Question: I am trying to get all the present in my dynamic HTML table and POST the values to AJAX.
I have HTML table like this

When i press '+' , I can able to add rows dynamically . When i click save, How to POST array values from this HTML table to AJAX, so that i can meanwhile INSERT those values into MYSQL
I have tried getting the 'text' of each td present in my table
'''
var rows = $("tbody tr",$("#myTable")).map(function() {
return [$("td",this).map(function() {
return this.innerHTML;
}).get()];
}).get();
'''
This is getting me -> '<input type="text">' and so on.
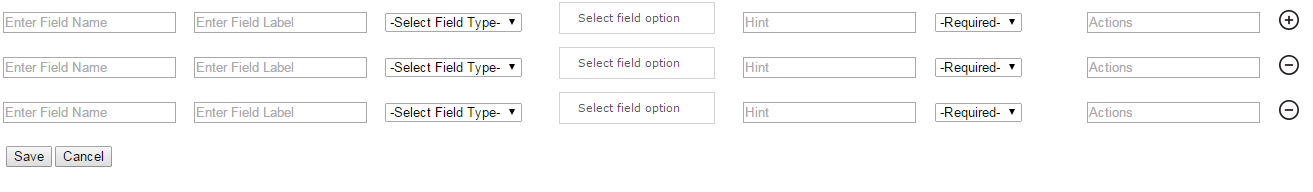
Answer: you are returning the innerHTML, which is... HTML.
you can get the value of a input element with '.val()'
how does this work for you?
'''
return $("td input").map(function() {
return $(this).val();
});
'''